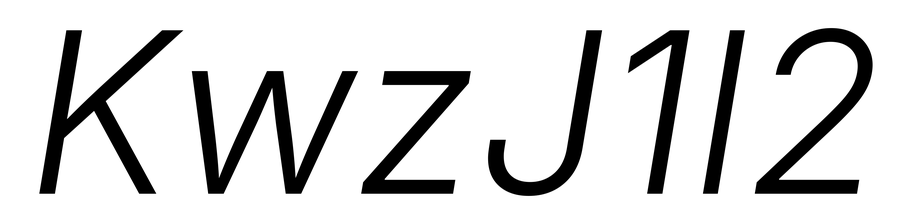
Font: Inter-Italic_Light_Italic